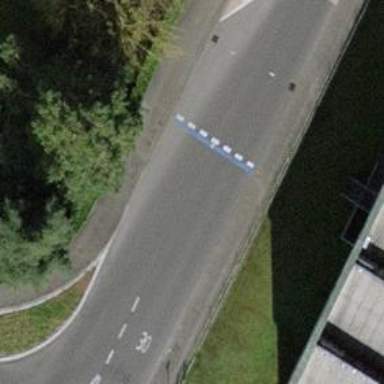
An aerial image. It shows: Unmarked crossing on the road.